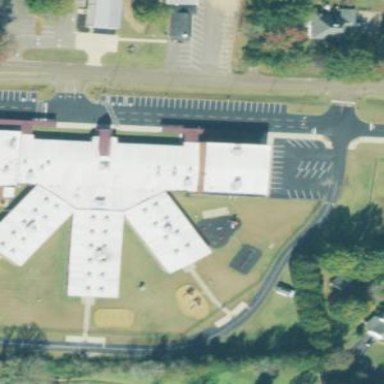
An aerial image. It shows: School building.